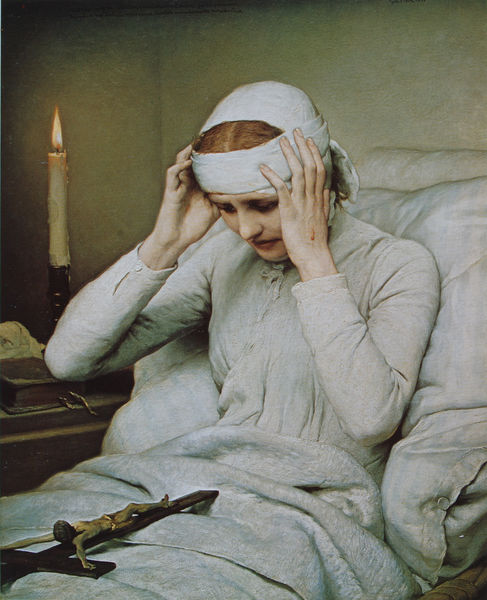
Titel: Die ekstatische Jungfrau Katharina Emmerick
Künstler: Gabriel von Max
Standort: München
Institution: Neue Pinakothek
Schlagwörter: dunkel, feuer, gemälde, hand, kopf, schatten, weiß, wunde, mädchen, ocker, sitzen, braun, finger, frau, haar, hell, kleid, licht, nase, schwarz, tisch, zimmer, ölbild, tuch, beige, schleife, blond, hemd, wand, bibel, blass, falten, tod, trauer, hände, öl, haare, decke, nachthemd, scheitel, ecke, liegen, violett, angst, kissen, polster, weiblich, festhalten, kerze, bett, bettdecke, leuchter, liegend, nägel, knöpfe, knopfleiste, rothaarig, vergänglichkeit, blut, flamme, krank, buch, glaube, kreuz, kran, weinen, jungfrau, brutal, verletzt, beten, gebet, einband, kerzenlicht, kerzenschein, verzweiflung, bluten, christus, jesus, jesus christus, stigma, stigmata, wundmal, genesung, krankheit, leiden, schmerz, vision, binde, gebunden, kruzifix, beeten, wut, heilige, anbetung, bandage, kopfbinde, kopfverletzung, kranke, krankenbett, krankenhaus, schmerzen, verband, verletzung, bitte, nachttisch, brennend, lasur, kopfverband, docht, verzweifelt, unschuld, kopfkissen, hospital, empörung, besessen, cristus, entäuschung, fuer, jusu christus, kopfschmerzen, kopschmerzen, kreutz, male, nachtkästchen, schlafhemd, zweifel, hoffen, exozist, waächs